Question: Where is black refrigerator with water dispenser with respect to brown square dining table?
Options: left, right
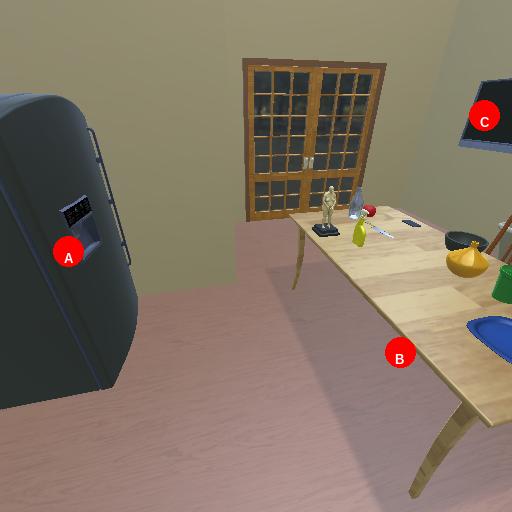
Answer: left